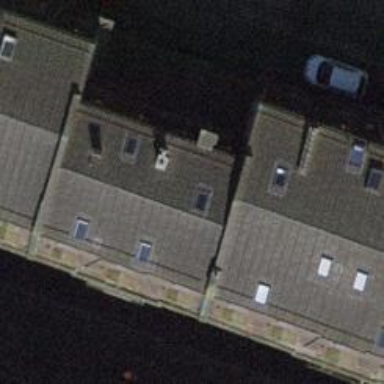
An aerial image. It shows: Image showing building with apartments.